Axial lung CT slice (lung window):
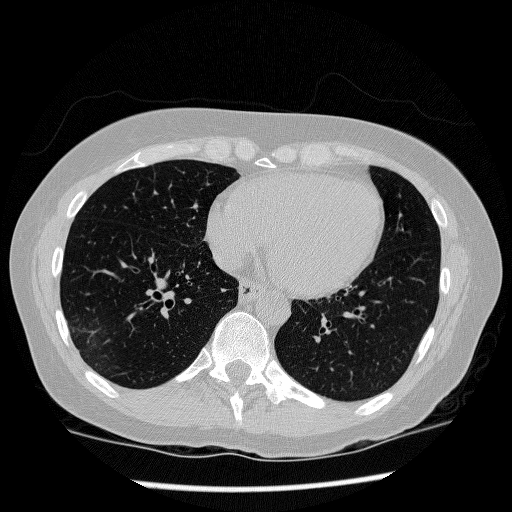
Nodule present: no